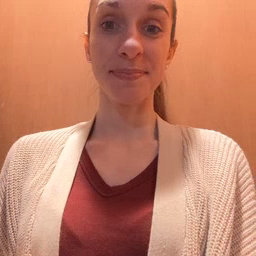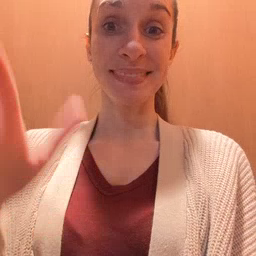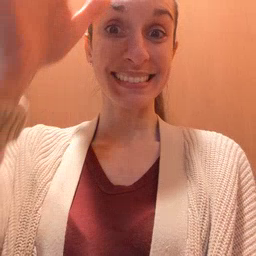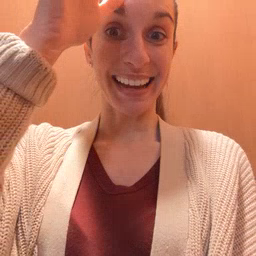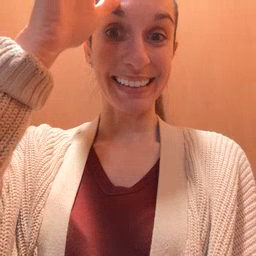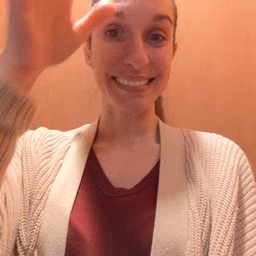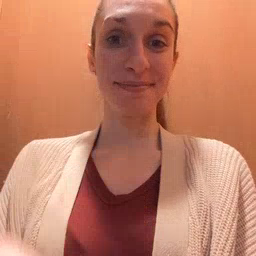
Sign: dad